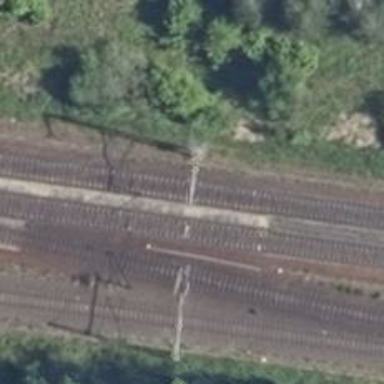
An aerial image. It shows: Milestone along the railway with catenary mast.